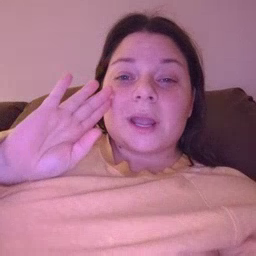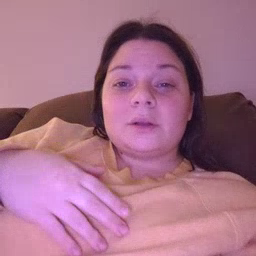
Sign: brown